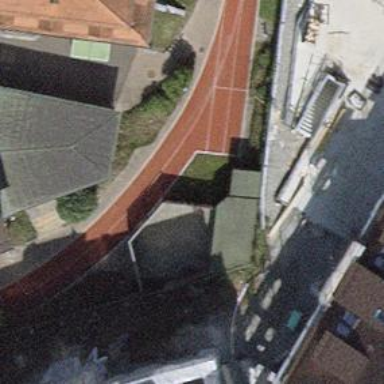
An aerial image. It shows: Track located within leisure land area.